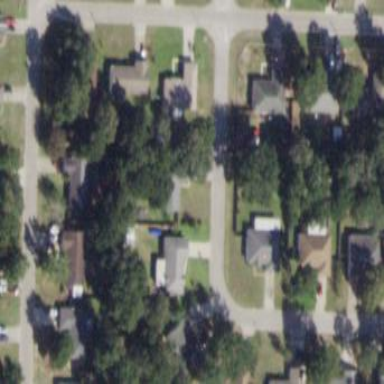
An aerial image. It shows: Residential area consisting of single-family homes.